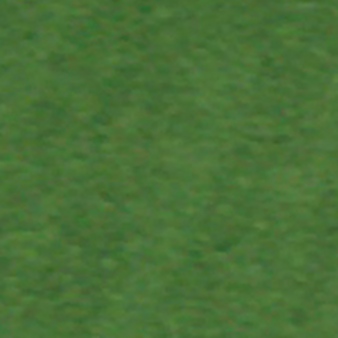
Label: other